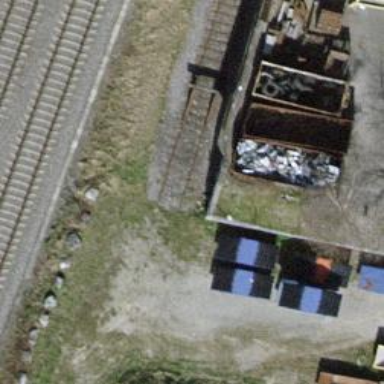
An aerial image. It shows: Railway buffer stop.